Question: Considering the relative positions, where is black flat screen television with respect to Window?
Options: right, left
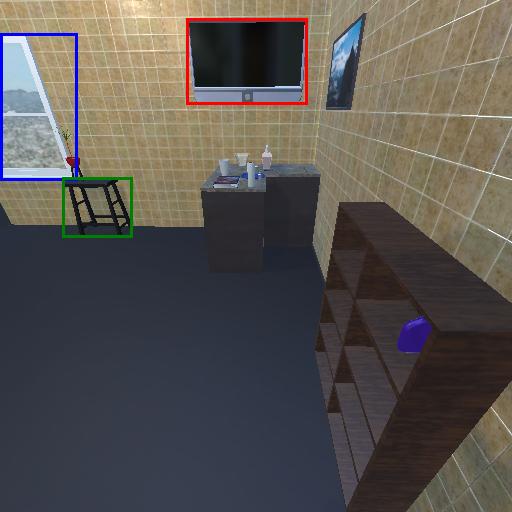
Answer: right